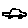
Label: car